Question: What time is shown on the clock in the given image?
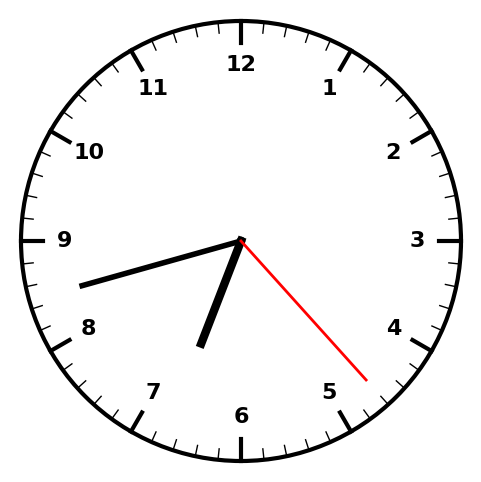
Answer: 06:42:23